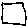
Label: square